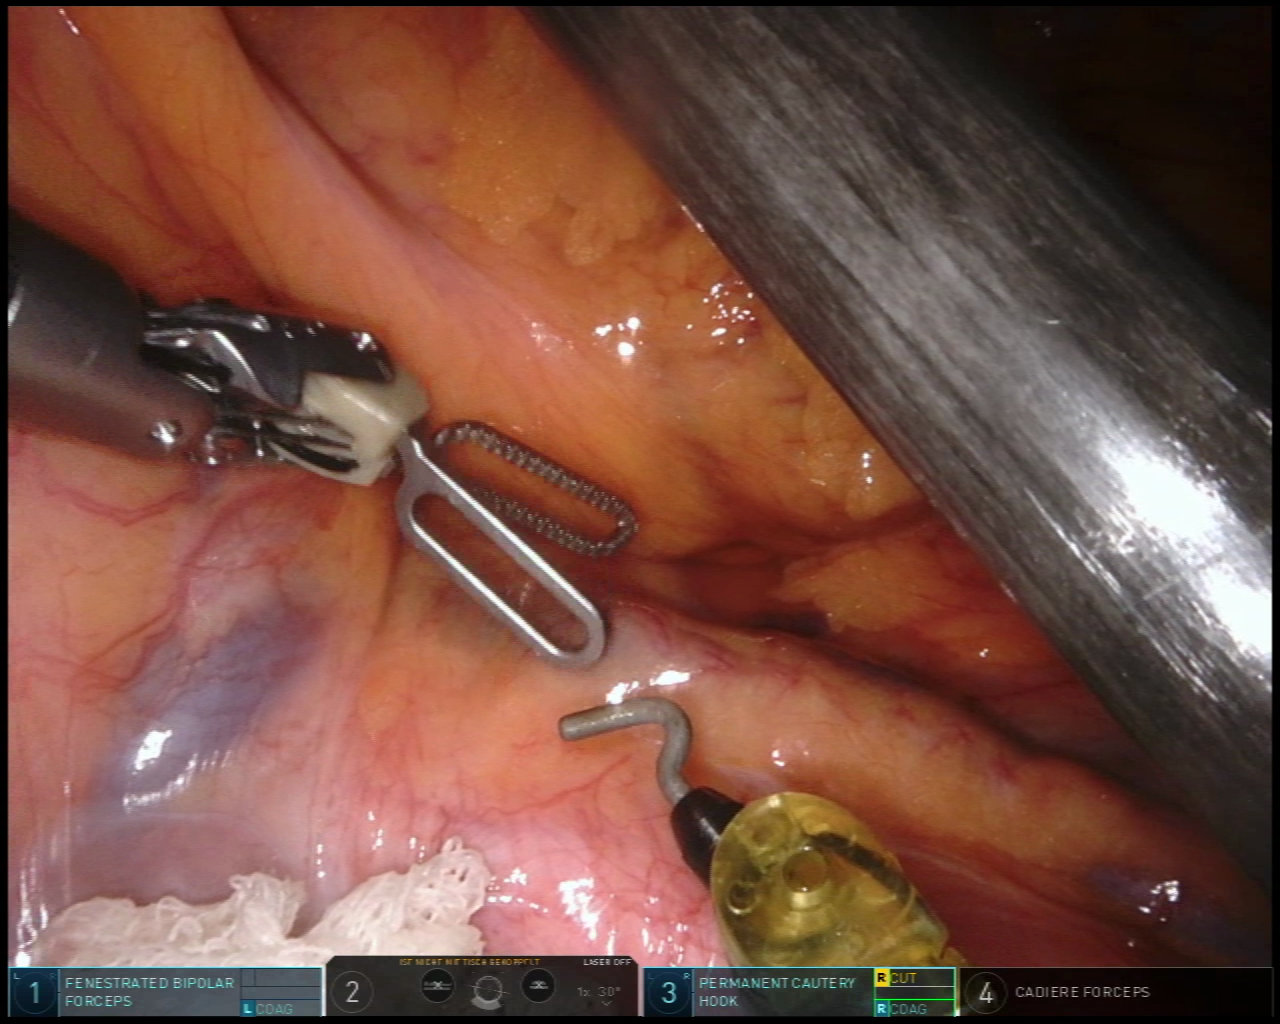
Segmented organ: intestinal_veins
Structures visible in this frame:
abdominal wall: no
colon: no
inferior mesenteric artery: no
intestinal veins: yes
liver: no
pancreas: no
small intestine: no
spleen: no
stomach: no
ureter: no
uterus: no
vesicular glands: no